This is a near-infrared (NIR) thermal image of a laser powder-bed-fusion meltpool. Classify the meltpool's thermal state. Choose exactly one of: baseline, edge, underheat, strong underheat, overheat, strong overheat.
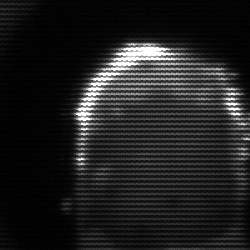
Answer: baseline